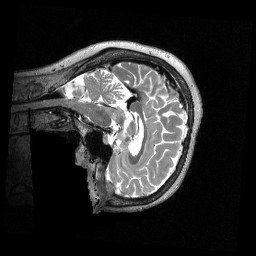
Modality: T2w
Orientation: sagittal
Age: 68
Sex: female
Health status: healthy
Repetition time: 3.2 s
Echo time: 0.563 s